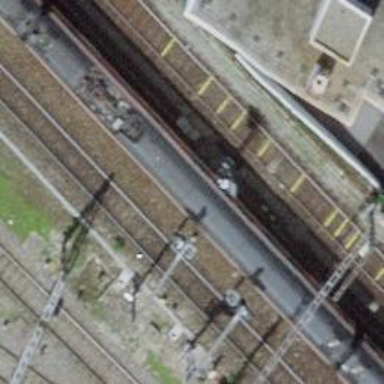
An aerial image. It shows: Railway signal.